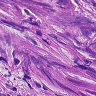
Metastatic tissue present: yes